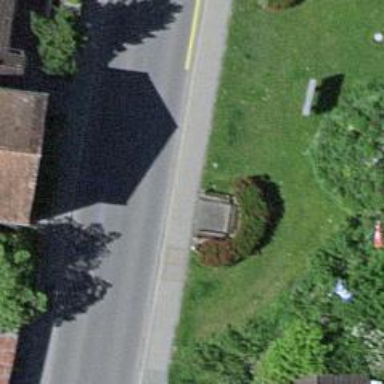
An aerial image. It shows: Brown bench.